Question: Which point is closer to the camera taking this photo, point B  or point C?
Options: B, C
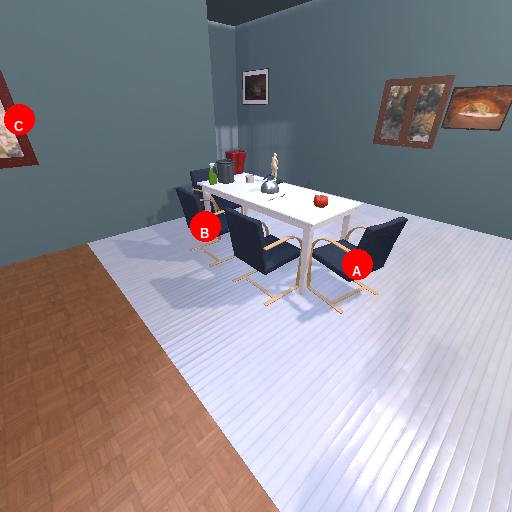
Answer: B